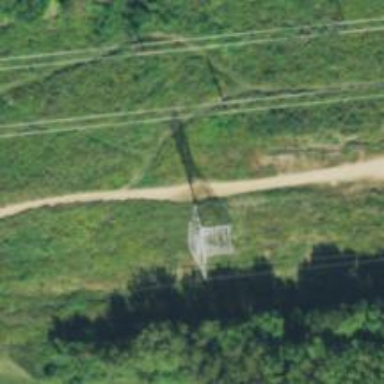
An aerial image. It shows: Lattice structure tower used for power transmission.